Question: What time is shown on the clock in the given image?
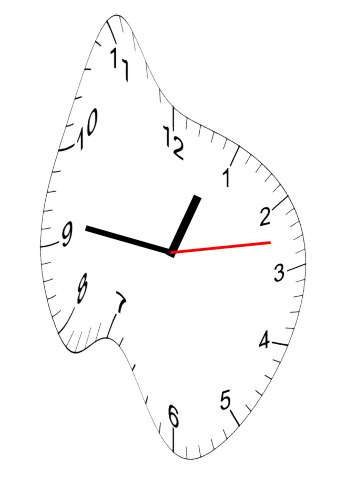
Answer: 12:46:13